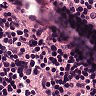
Metastatic tissue present: no